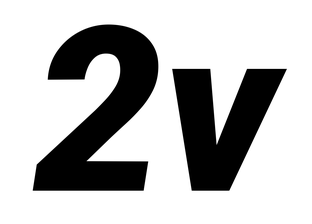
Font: Roboto-Italic_Black_Italic